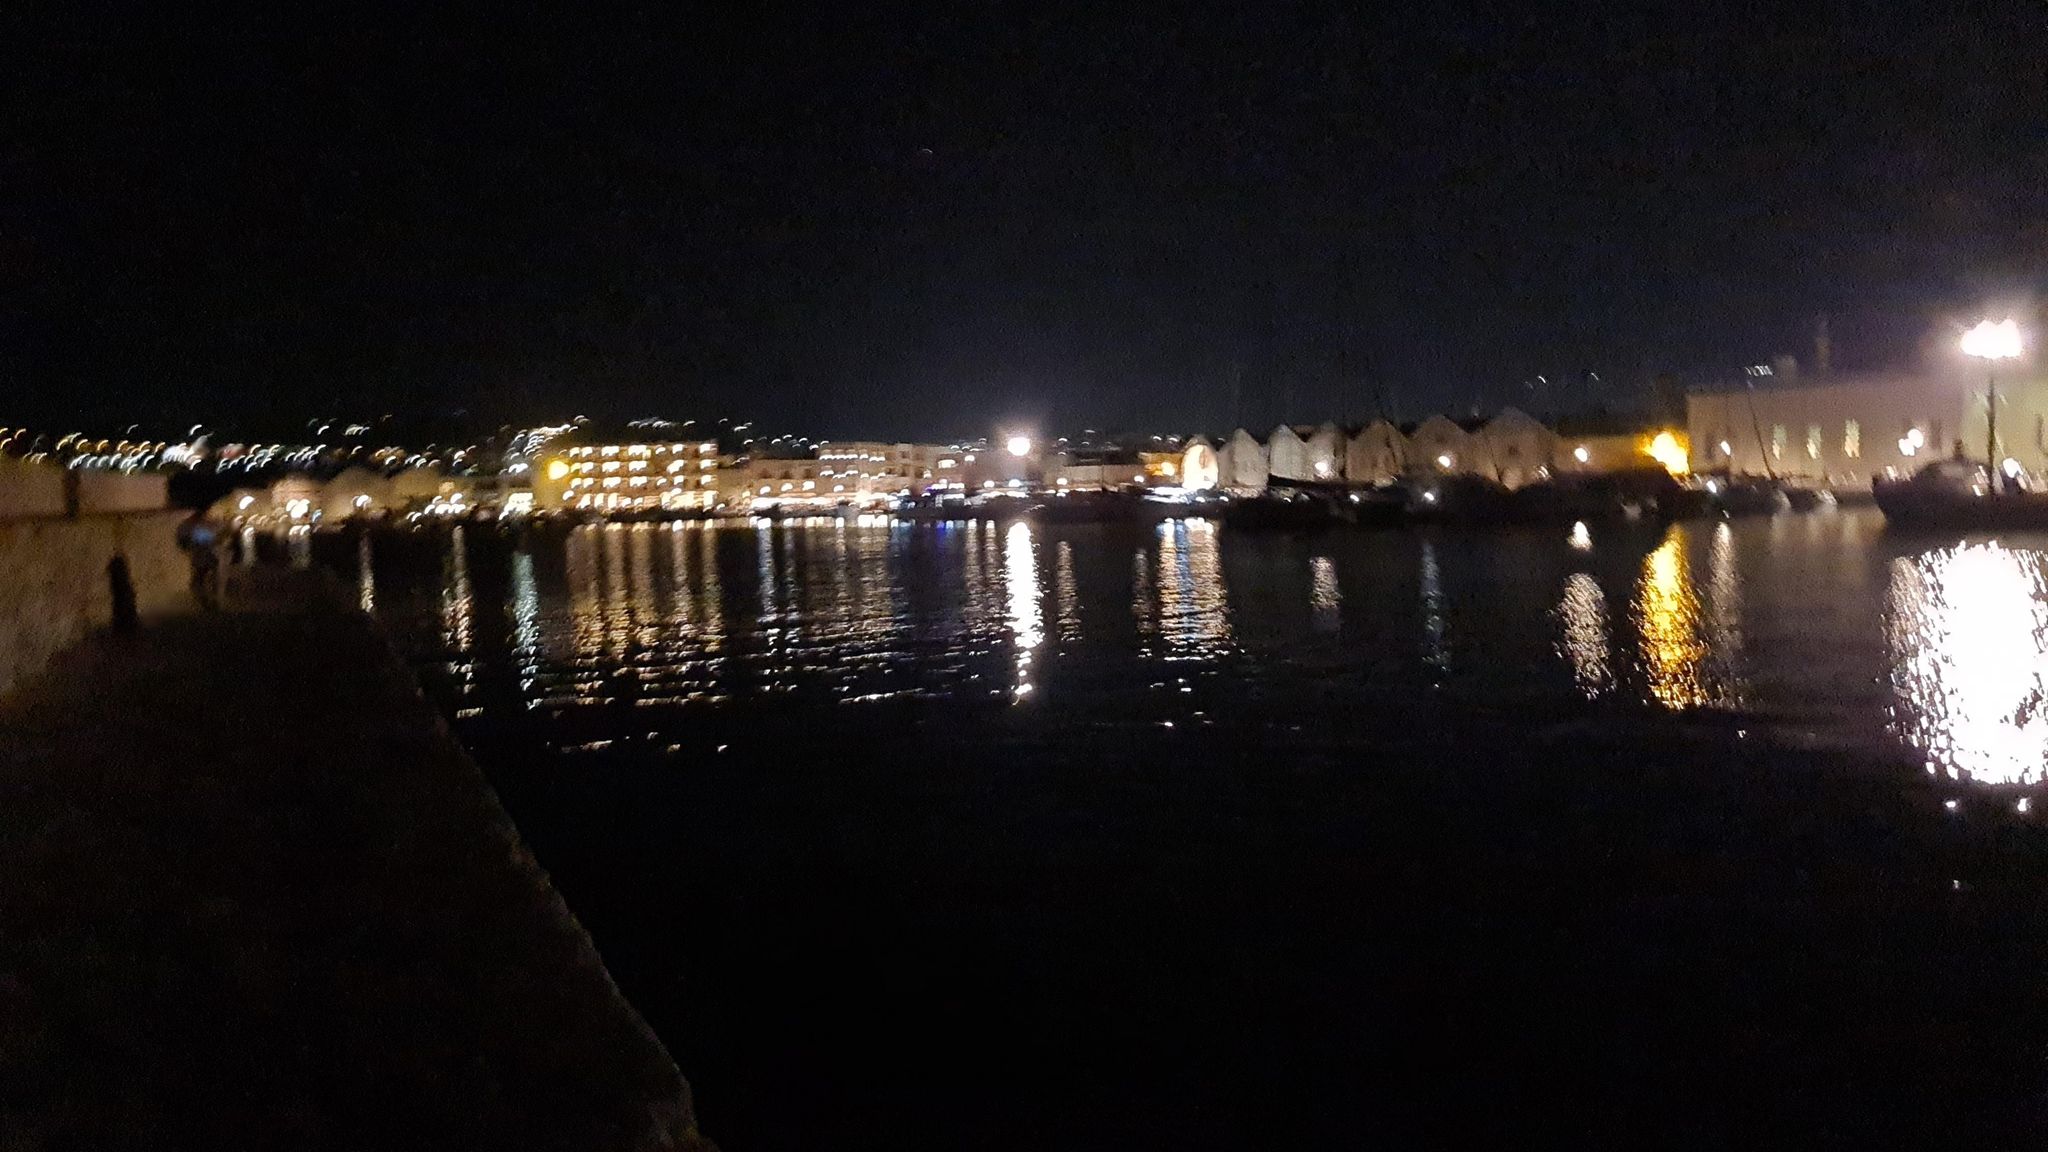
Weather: snowy
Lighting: night
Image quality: slightly poor
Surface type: driving surface
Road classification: residential, footway, steps
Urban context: urban centre
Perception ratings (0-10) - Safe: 3.09, Lively: 5.35, Beautiful: 3.65, Boring: 6.46, Depressing: 0.46, Wealthy: 8.45